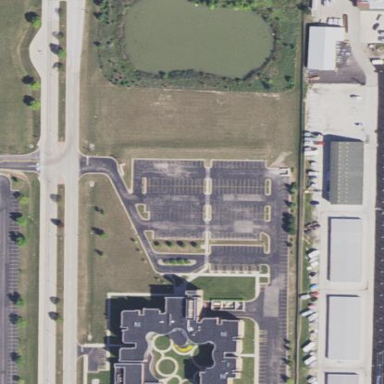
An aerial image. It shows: Parking area.